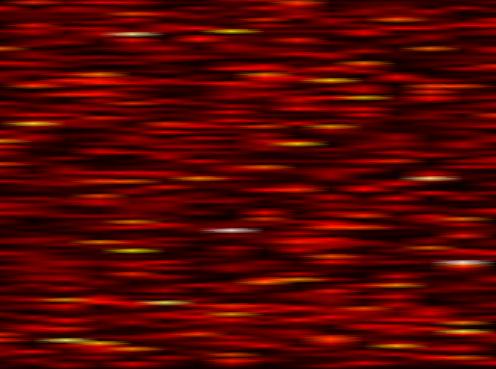
Label: UFMC